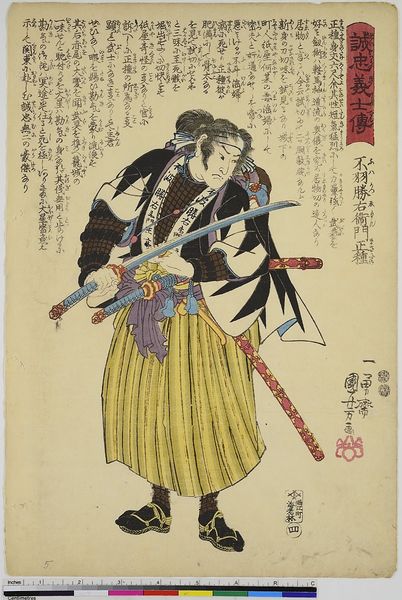
Titel: Fuwa Katsuemon Masatane, Blatt 4 aus der Serie: Geschichte der loyalen Gefolgsmänner
Künstler: Utagawa Kuniyoshi
Standort: Hamburg
Institution: Museum für Kunst und Gewerbe Hamburg
Schlagwörter: rock, portrait, person, holzschnitt, schrift, sandalen, buch, asien, druckgraphik, druckgrafik, schwert, soldat, krieger, ereignis, zeit, farbholzschnitt, situation, ereignisbild, samurai, edo, historische, reproduktionen, druckerzeugnisse, porträt, persönlichkeit, soldatenleben, ukiyo